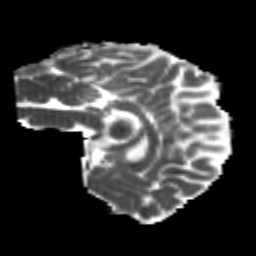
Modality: MD
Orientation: sagittal
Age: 20
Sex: female
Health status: healthy
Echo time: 0.074 s